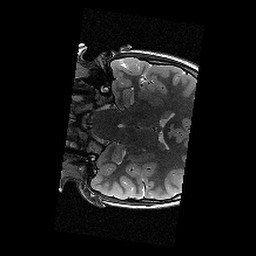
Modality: T2w
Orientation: coronal
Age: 11
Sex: female
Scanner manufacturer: siemens
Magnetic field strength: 3 T
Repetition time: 9.23 s
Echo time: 0.067 s